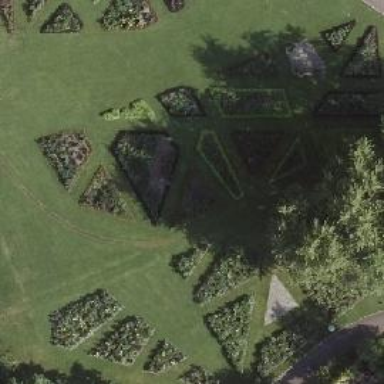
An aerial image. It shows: Flowerbed.